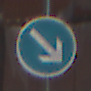
Verkehrszeichen: VorgeschriebeneVorbeifahrtRechts
Umgebung: Outdoor, Nature
Tageszeit: MorningAfternoon
Wetter: Clear
Licht: Natural
Jahreszeit: Summer
Kontrast: HighContrast